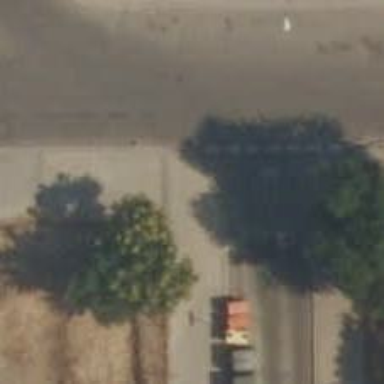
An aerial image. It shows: Sidewalk.